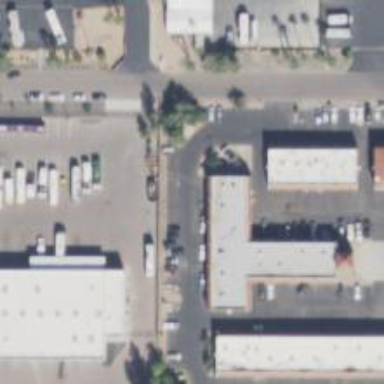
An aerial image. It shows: Wholesale shop within building.